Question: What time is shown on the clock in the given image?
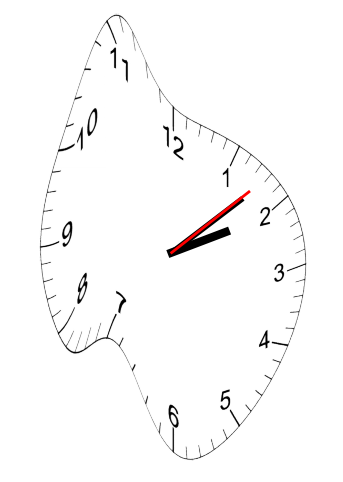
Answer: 02:08:08